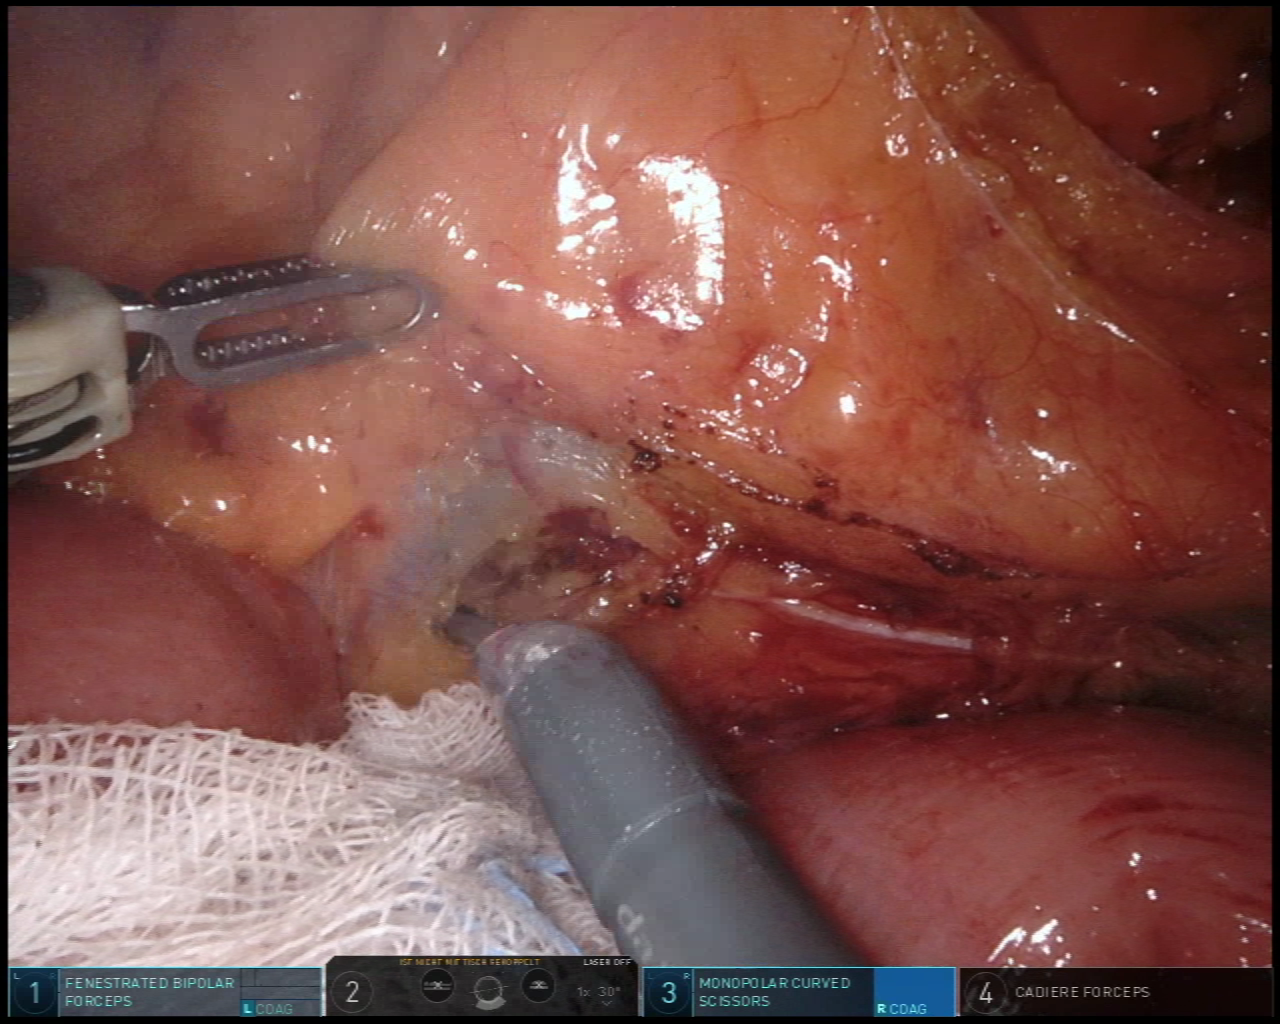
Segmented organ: intestinal_veins
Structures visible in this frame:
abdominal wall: no
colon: no
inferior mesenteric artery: no
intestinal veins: yes
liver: no
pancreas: no
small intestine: yes
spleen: no
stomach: no
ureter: no
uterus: no
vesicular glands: no